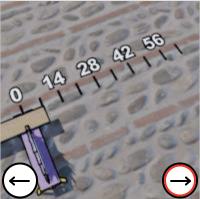
Task: length
Answer: 7
First scale value: 14.0